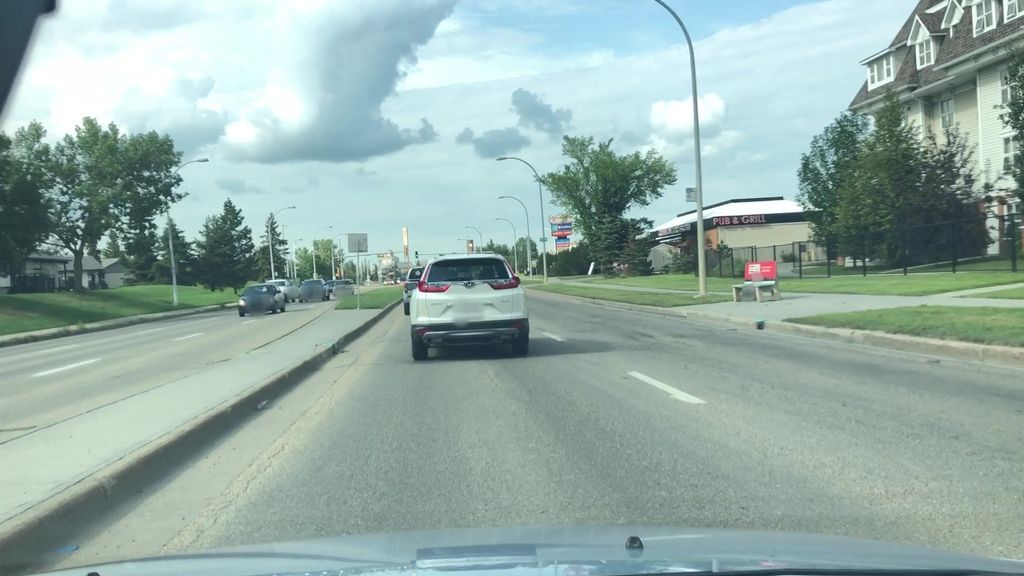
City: edmonton